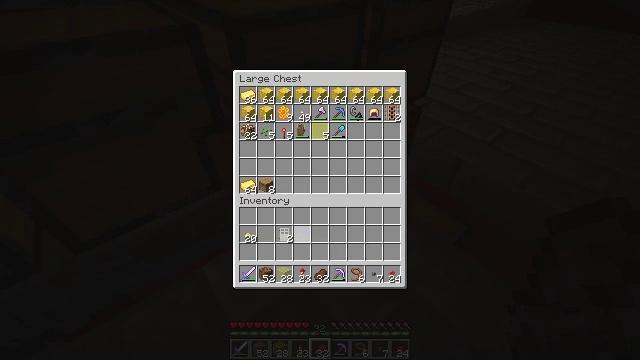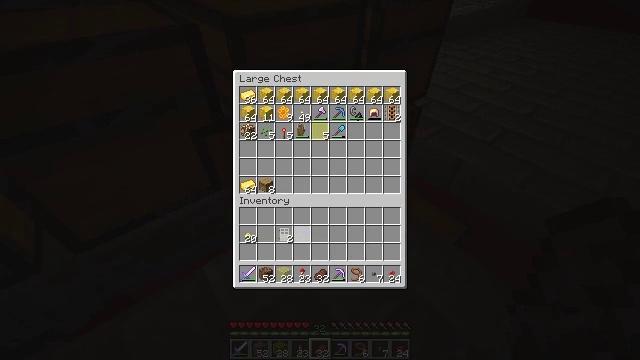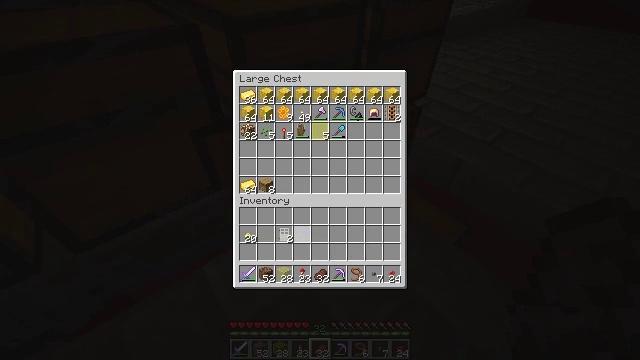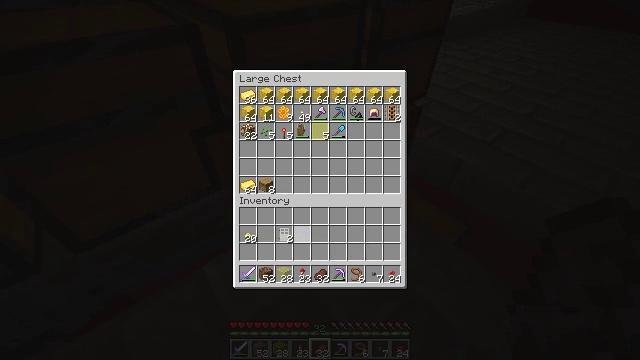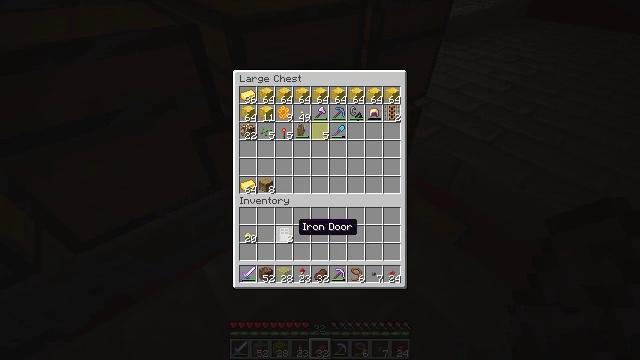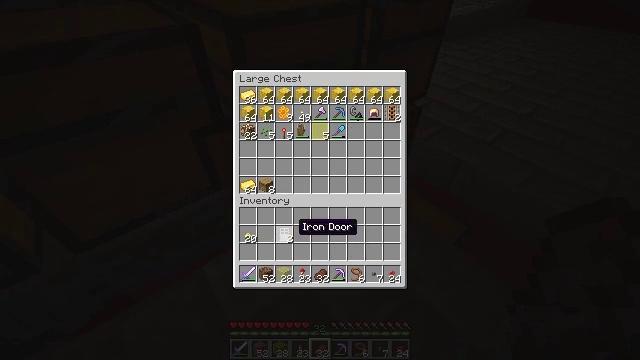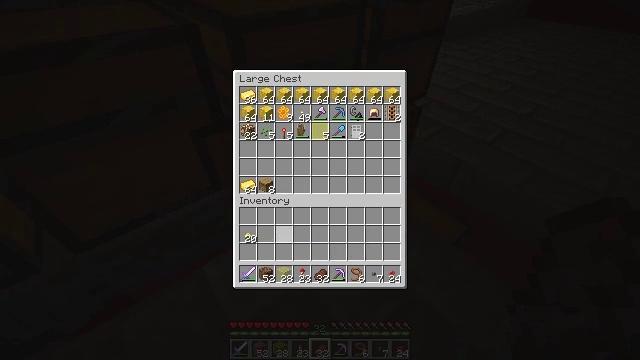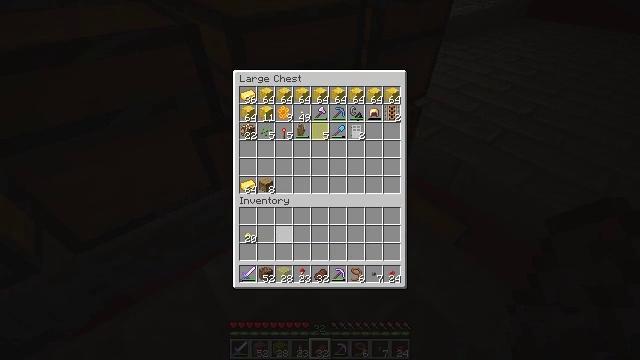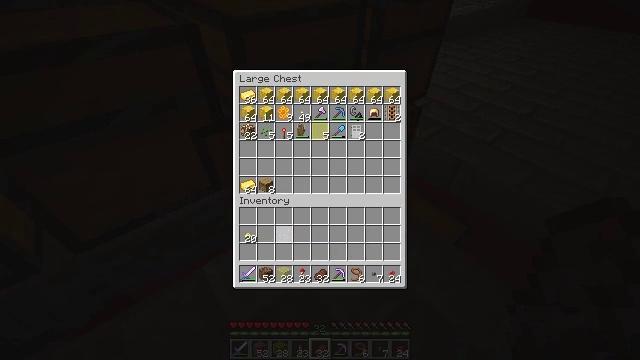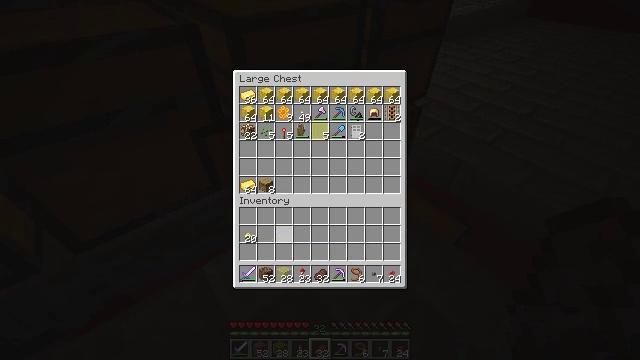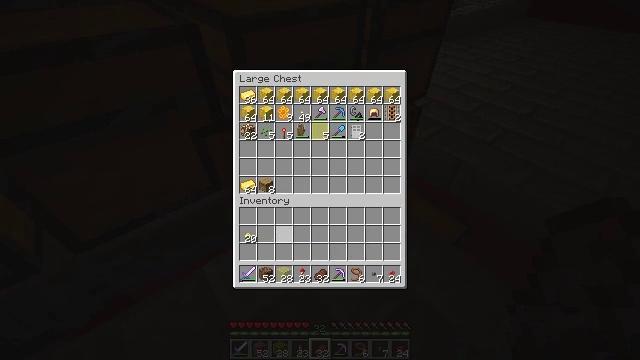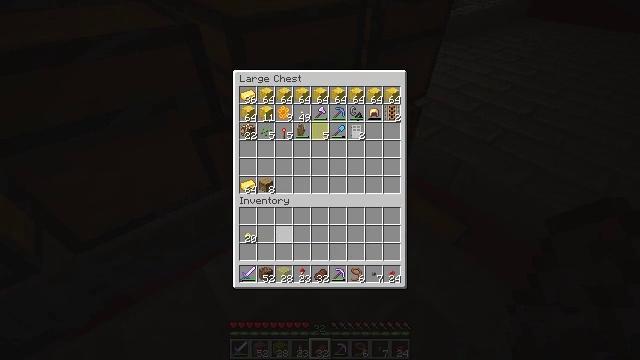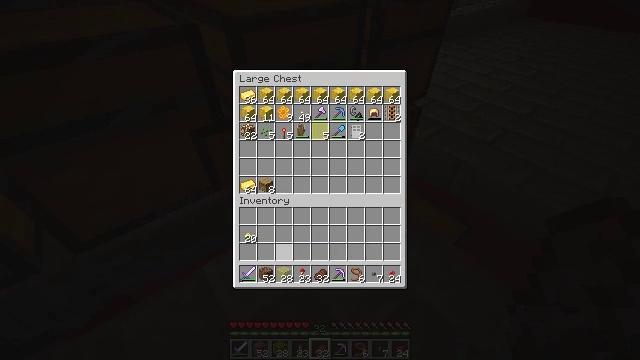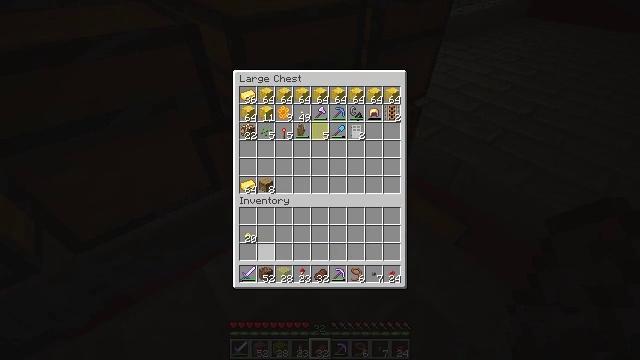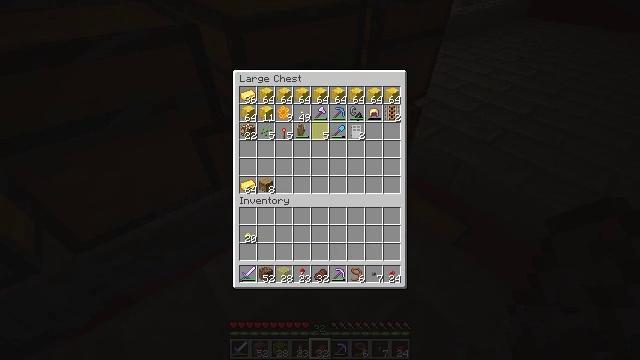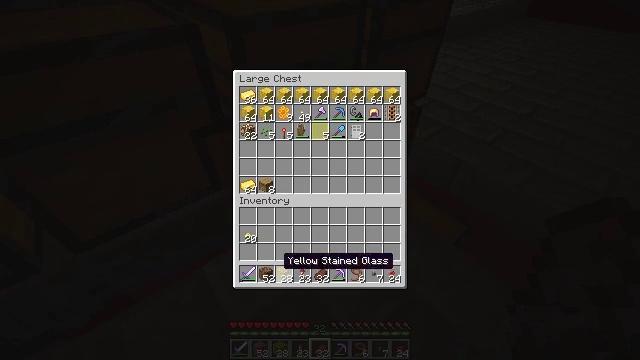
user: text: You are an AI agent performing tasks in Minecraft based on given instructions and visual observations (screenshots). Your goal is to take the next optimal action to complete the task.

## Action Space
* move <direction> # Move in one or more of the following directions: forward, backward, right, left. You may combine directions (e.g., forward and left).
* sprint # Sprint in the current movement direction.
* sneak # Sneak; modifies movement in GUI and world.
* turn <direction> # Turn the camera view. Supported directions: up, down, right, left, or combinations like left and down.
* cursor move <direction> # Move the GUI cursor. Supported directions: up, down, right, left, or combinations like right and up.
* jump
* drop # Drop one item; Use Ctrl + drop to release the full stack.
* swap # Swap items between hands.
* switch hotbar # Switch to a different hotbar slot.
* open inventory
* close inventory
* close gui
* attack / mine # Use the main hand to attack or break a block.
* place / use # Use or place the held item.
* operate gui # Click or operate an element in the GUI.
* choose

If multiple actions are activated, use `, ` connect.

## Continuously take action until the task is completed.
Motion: motion action
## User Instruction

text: Interact with the furnace to craft a gold ingot.
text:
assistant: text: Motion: sneak, choose
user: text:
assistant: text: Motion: sneak, choose
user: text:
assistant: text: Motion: sneak, choose
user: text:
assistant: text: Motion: sneak
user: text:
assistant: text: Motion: sneak
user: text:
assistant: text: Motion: sneak, choose
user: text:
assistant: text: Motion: sneak, choose
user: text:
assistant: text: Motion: sneak, choose
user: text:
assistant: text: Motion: sneak, choose
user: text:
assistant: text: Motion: sneak
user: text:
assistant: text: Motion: sneak
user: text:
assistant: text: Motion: sneak
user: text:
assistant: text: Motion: sneak
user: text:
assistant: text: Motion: sneak, cursor move down
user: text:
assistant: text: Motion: sneak
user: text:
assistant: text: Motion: sneak
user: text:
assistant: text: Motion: sneak
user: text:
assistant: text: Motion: sneak
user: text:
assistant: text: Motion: sneak
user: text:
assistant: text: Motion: sneak, choose
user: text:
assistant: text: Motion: sneak, choose
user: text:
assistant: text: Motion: sneak, choose
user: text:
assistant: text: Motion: sneak
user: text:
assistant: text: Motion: sneak
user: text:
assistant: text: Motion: sneak
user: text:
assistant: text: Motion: sneak, choose
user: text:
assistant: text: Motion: sneak, choose
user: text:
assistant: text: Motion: sneak, choose
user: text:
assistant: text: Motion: sneak
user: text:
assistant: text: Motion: sneak, cursor move right